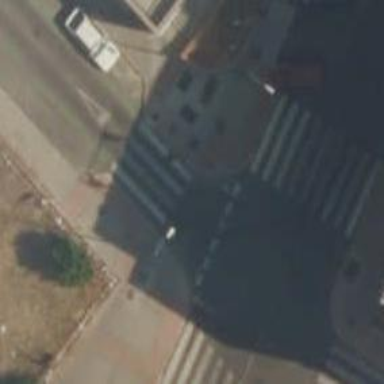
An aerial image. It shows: Uncontrolled zebra crossing on the road.